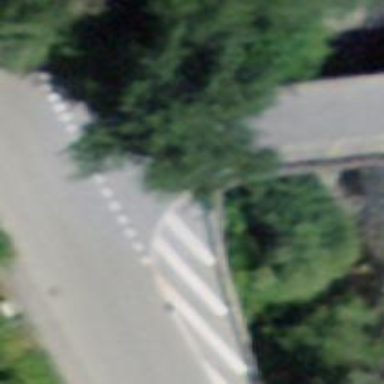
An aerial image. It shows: Asphalt road on bridge designed for service vehicles.